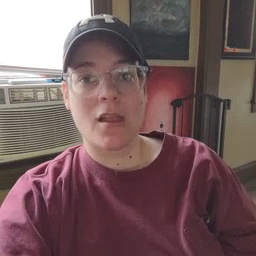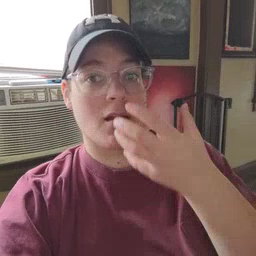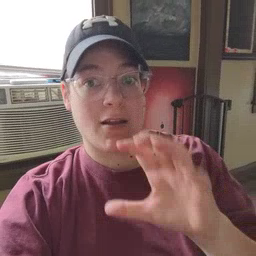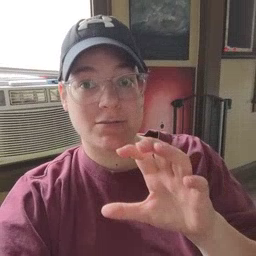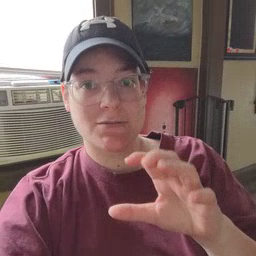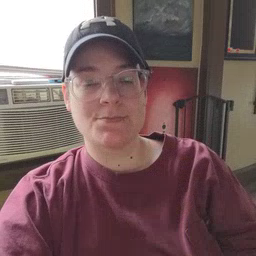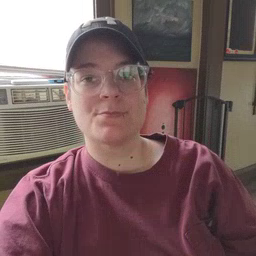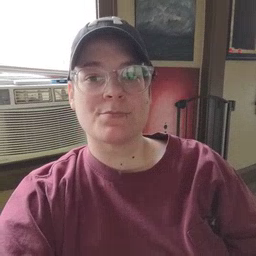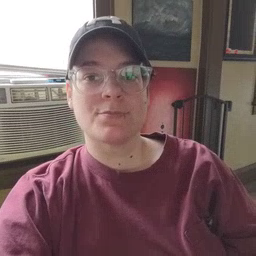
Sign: hot